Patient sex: F
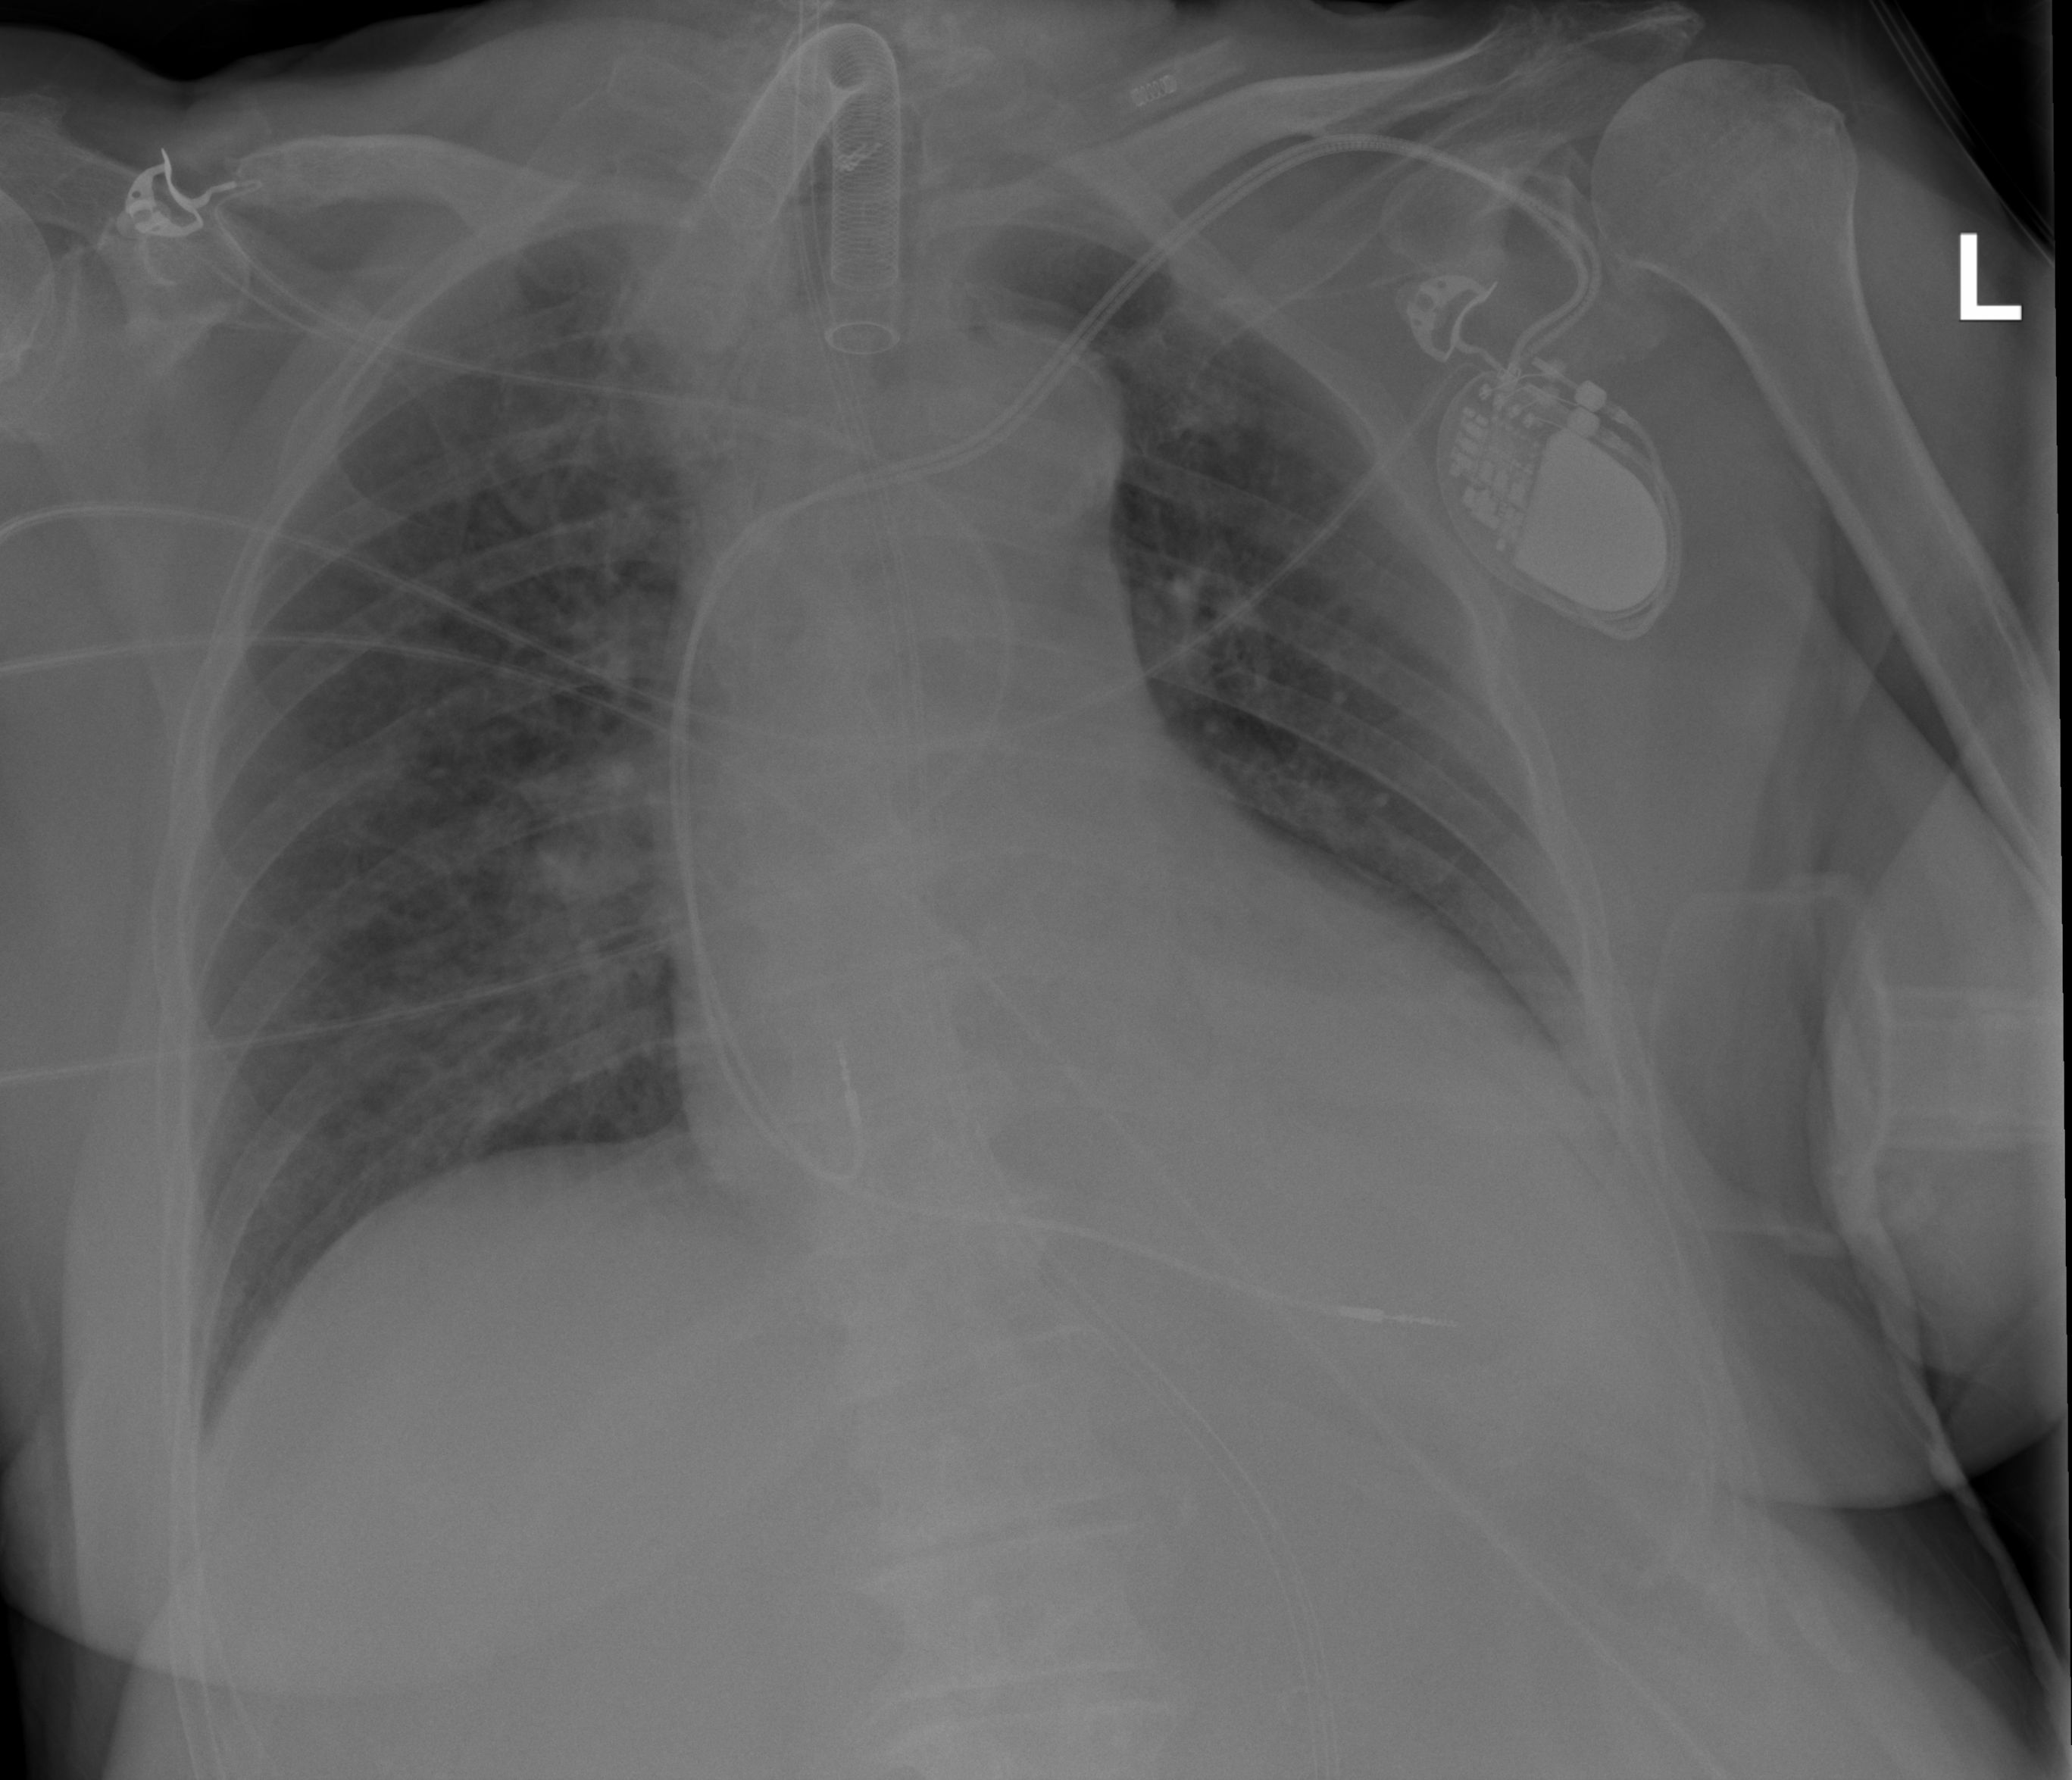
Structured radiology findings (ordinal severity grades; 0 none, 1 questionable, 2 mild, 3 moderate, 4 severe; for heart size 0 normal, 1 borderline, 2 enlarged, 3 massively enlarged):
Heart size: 1
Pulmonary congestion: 0
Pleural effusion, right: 0
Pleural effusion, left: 0
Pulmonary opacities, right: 2
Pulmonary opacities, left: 0
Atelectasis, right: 0
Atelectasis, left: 0